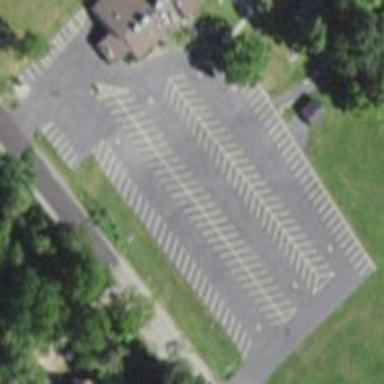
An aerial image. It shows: Parking area with surface.